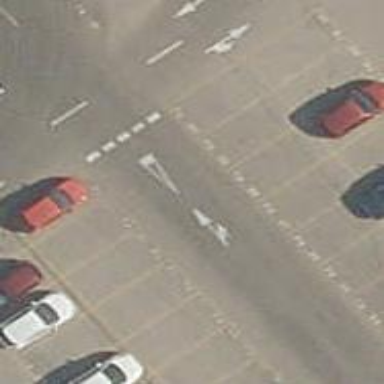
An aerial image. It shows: Road with "give way" sign.